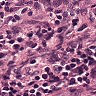
Metastatic tissue present: yes